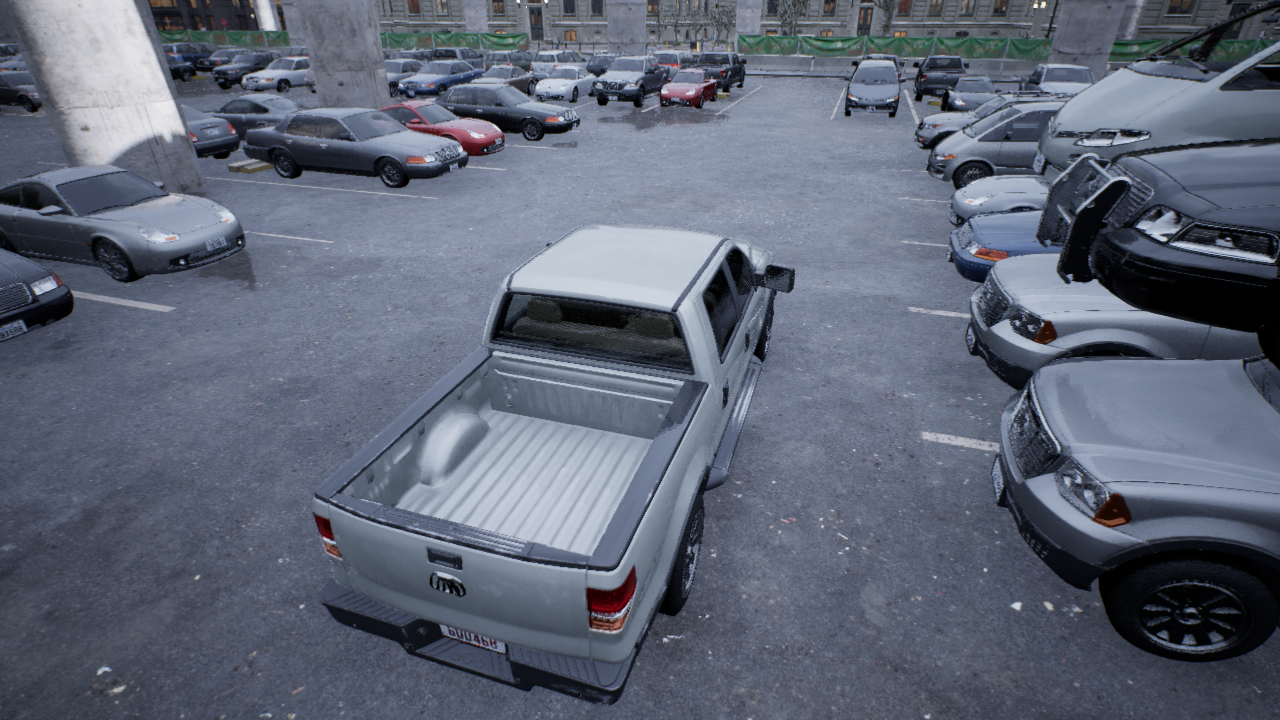
Venue: arterial
Lighting: overcast
Vehicle rig: pickup